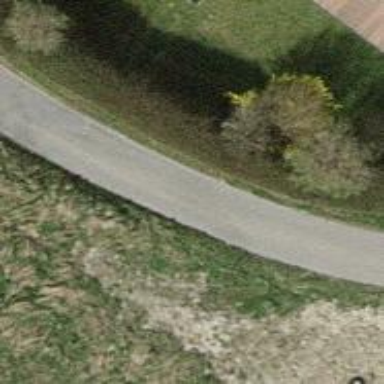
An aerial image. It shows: Hedge barrier.